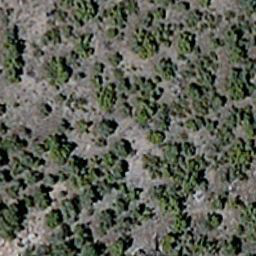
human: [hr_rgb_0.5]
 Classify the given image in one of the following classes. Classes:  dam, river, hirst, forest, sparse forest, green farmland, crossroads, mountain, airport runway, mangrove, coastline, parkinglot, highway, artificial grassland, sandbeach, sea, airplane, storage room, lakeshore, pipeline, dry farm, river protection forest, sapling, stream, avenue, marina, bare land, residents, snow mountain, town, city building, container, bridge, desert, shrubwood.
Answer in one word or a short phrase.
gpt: sparse forest